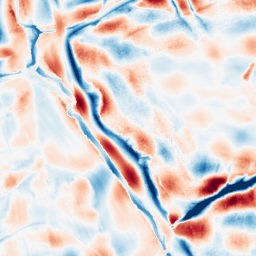
Category: wavelet
Decomposition family: wavelet_dwt
Decomposition parameters: wavelet: db8
level: 5
Upsampling method: quadratic
Upsampling parameters: scale: 8
Upsampling scale: 8